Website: macys
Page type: customer-info-address
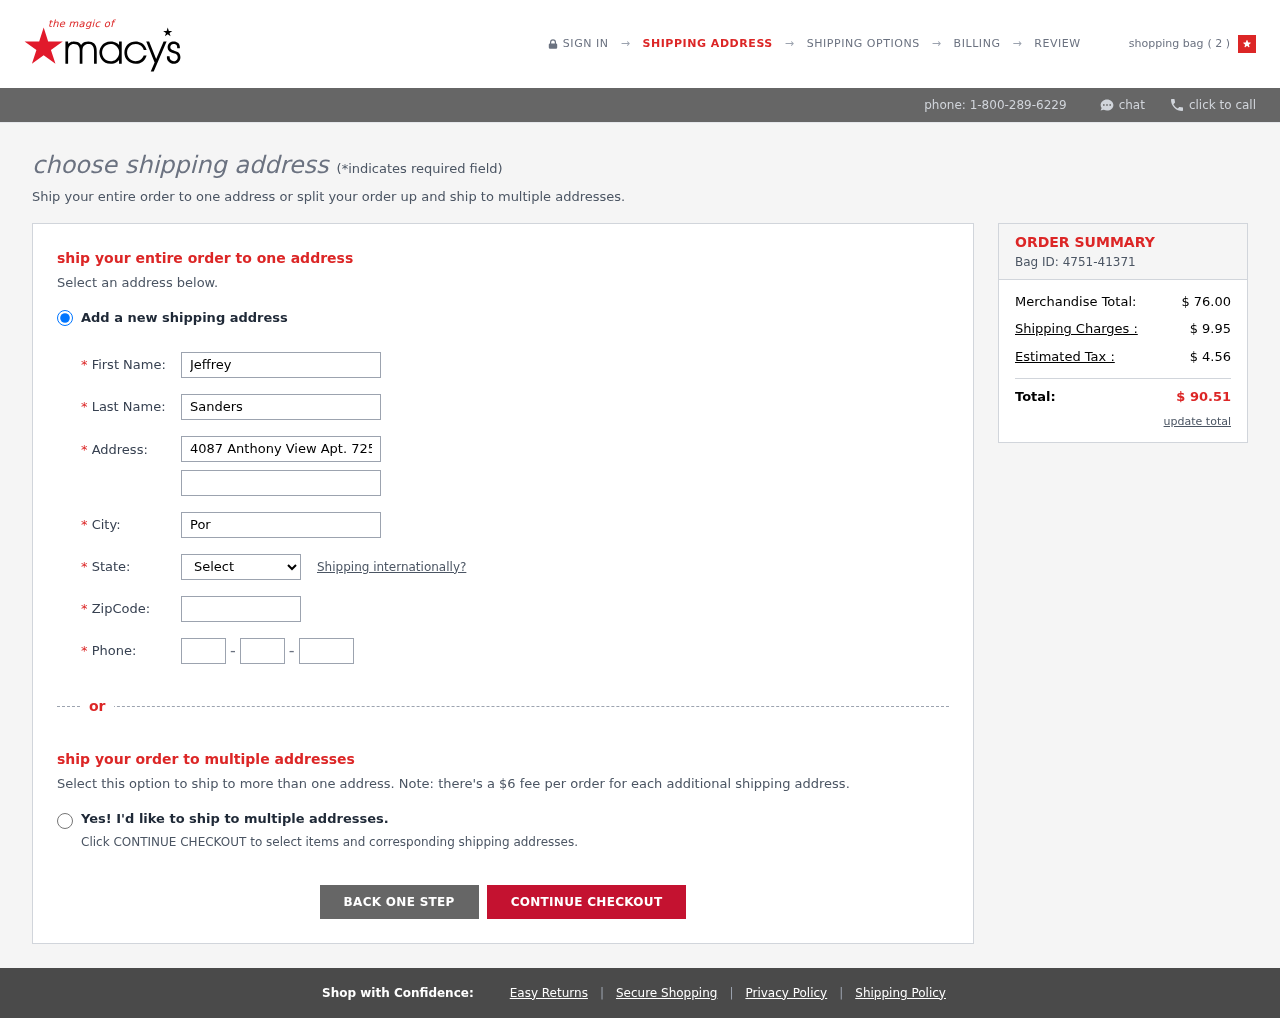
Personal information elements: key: PII_CITY
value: Port Julie
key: PII_FIRSTNAME
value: Jeffrey
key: PII_LASTNAME
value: Sanders
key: PII_PHONE_AREA
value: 678
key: PII_PHONE_PREFIX
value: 494
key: PII_PHONE_SUFFIX
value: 8142
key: PII_POSTCODE
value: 41143
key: PII_STATE_ABBR
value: ND
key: PII_STREET
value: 4087 Anthony View Apt. 725
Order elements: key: ORDER_NUM_ITEMS
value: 2
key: ORDER_ID
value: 4751-41371
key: ORDER_SUBTOTAL
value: $ 76.00
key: ORDER_SHIPPING_COST
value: $ 9.95
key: ORDER_TAX
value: $ 4.56
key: ORDER_TOTAL
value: $ 90.51